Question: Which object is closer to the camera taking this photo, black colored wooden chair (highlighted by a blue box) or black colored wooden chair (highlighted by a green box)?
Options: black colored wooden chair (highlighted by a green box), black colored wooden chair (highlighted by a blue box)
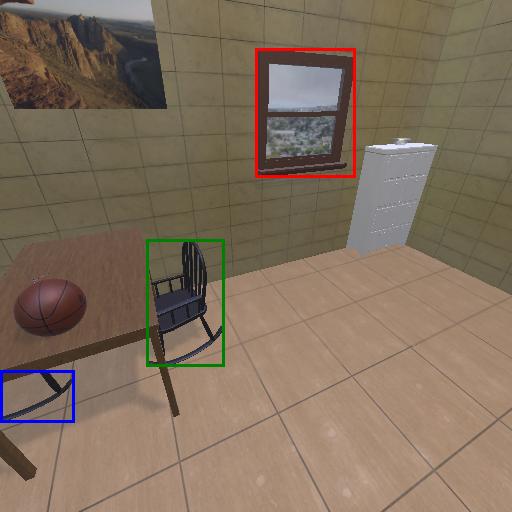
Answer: black colored wooden chair (highlighted by a green box)